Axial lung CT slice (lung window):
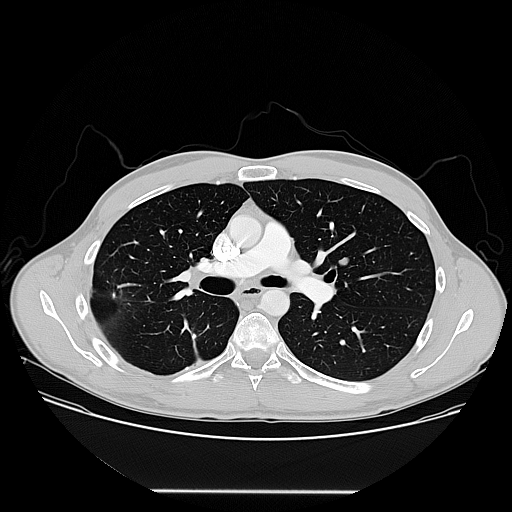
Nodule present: yes
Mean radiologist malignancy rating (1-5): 2